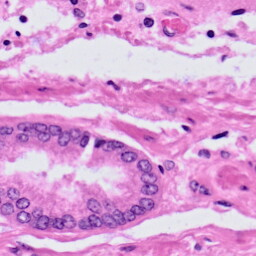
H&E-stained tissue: Prostate